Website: apple
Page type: cart
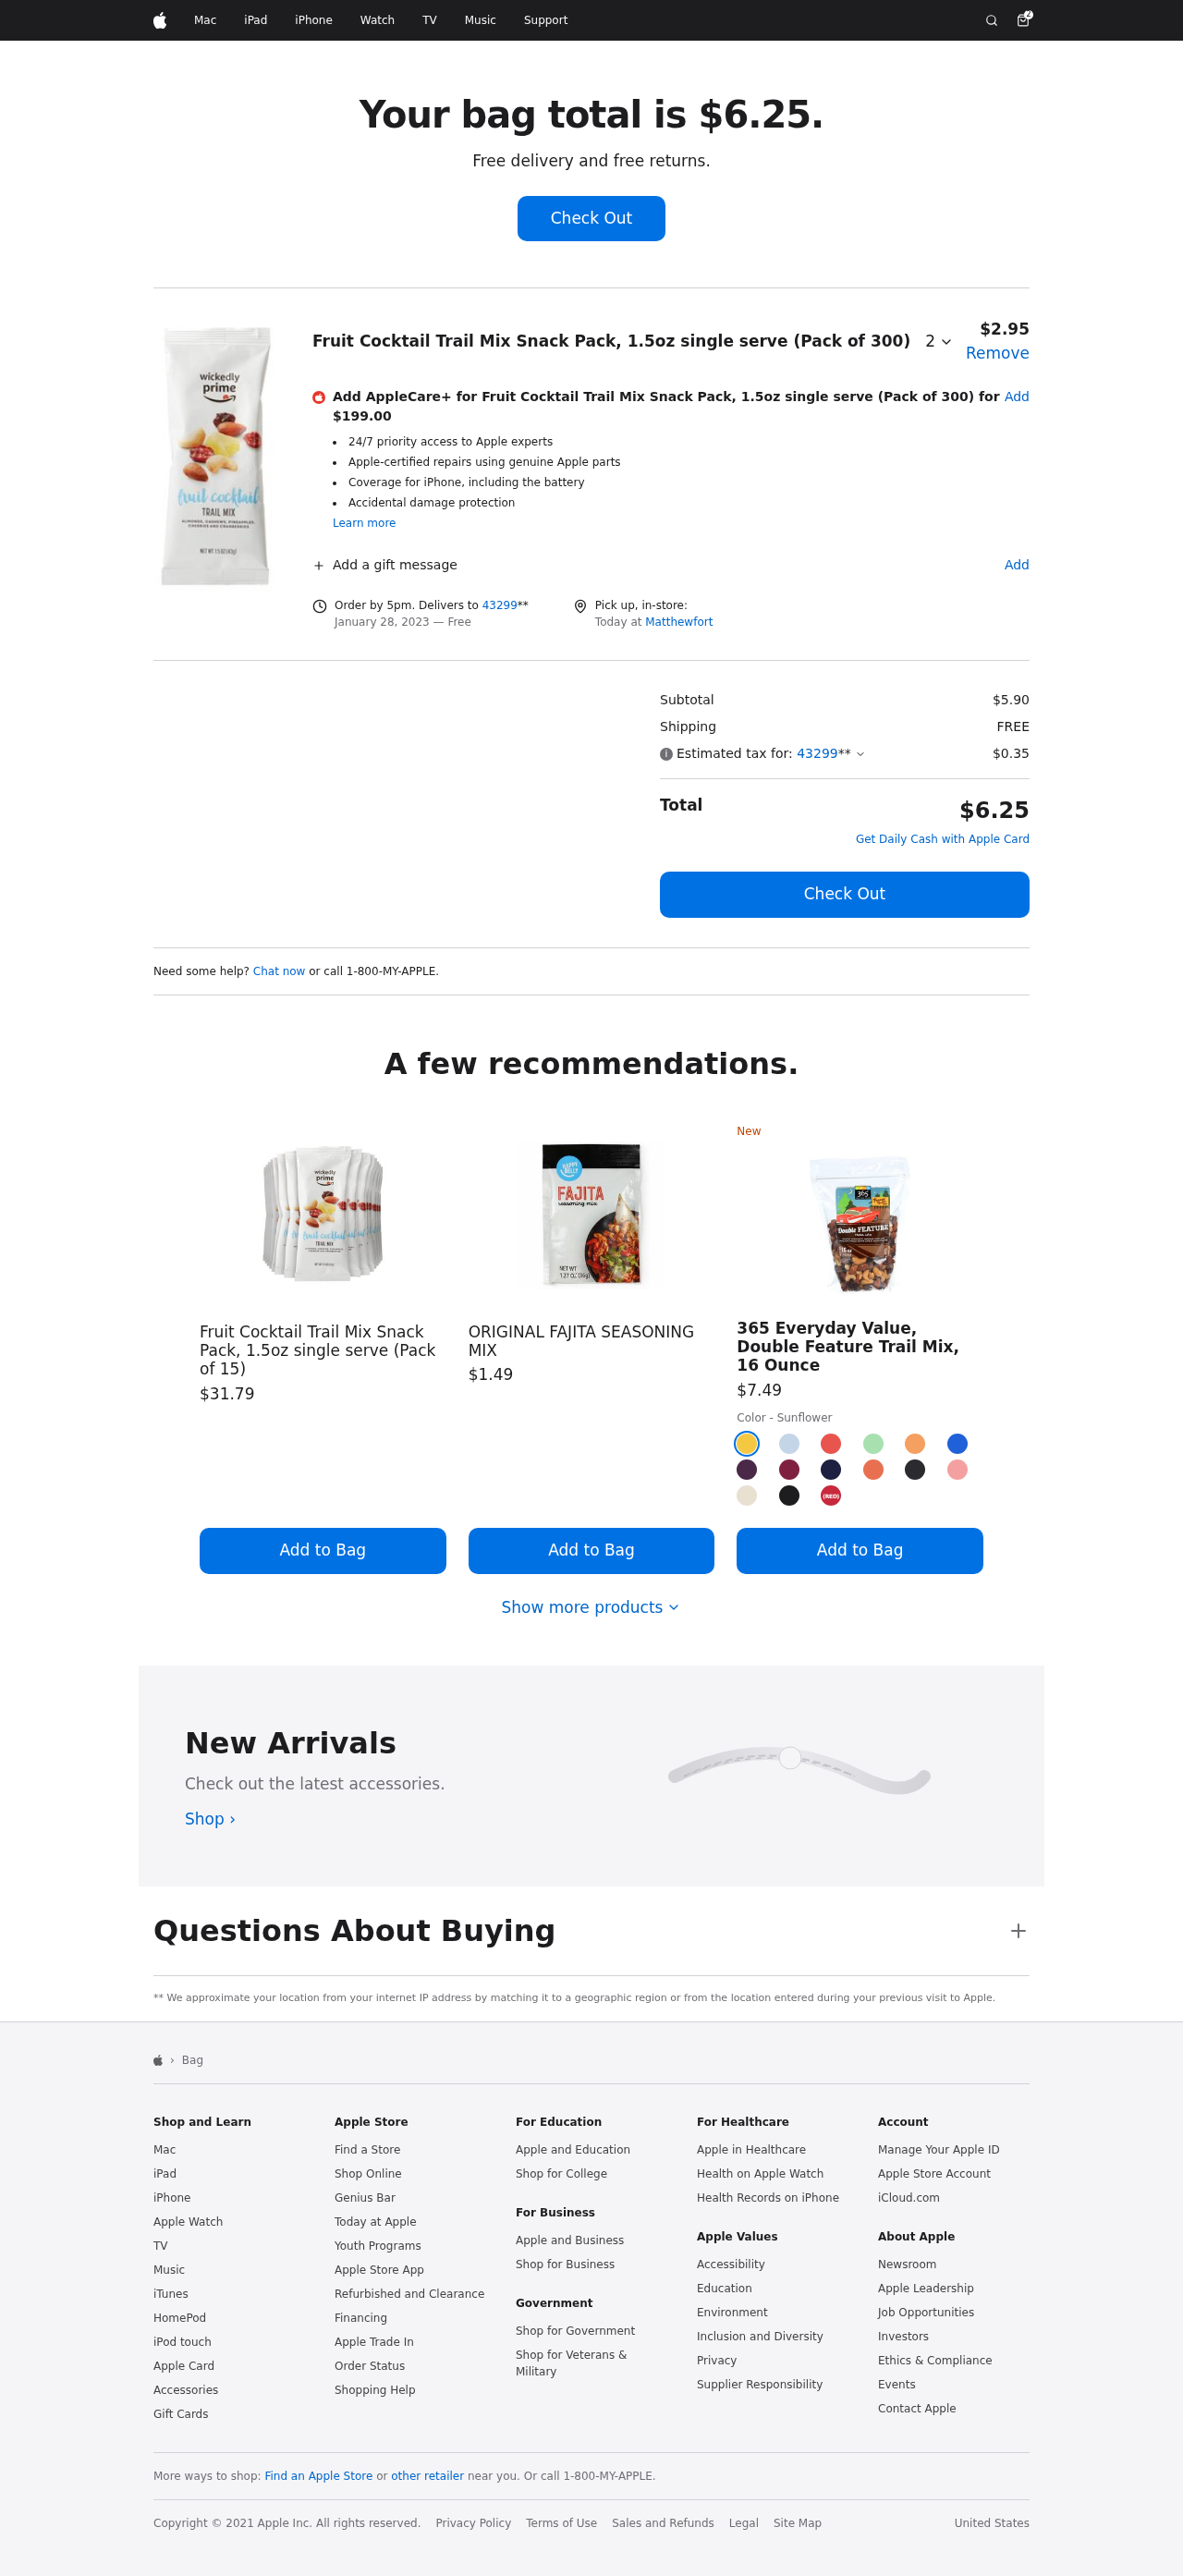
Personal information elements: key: PII_CITY
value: Matthewfort
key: PII_POSTCODE
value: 43299
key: PII_POSTCODE_FULL
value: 43299
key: PII_POSTCODE_NUMERIC
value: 43299
Product elements: key: PRODUCT1_NAME
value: Fruit Cocktail Trail Mix Snack Pack, 1.5oz single serve (Pack of 300)
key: PRODUCT1_PRICE
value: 2.95
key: PRODUCT1_QUANTITY
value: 2
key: PRODUCT2_NAME
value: Fruit Cocktail Trail Mix Snack Pack, 1.5oz single serve (Pack of 15)
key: PRODUCT2_PRICE
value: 31.79
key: PRODUCT3_NAME
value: ORIGINAL FAJITA SEASONING MIX
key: PRODUCT3_PRICE
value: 1.49
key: PRODUCT4_NAME
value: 365 Everyday Value, Double Feature Trail Mix, 16 Ounce
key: PRODUCT4_PRICE
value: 7.49
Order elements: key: ORDER_NUM_ITEMS
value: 2
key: ORDER_TOTAL
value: $6.25
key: ORDER_SHIPPING_DATE
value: January 28, 2023
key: ORDER_SUBTOTAL
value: $5.90
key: ORDER_SHIPPING_COST
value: FREE
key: ORDER_TAX
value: $0.35